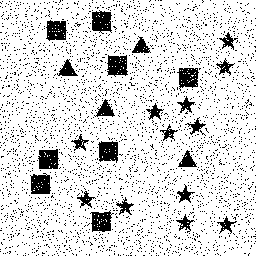
Squares: 8
Triangles: 4
Stars: 12
Total shapes: 24